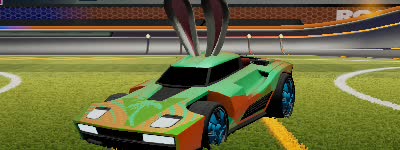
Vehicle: breakout